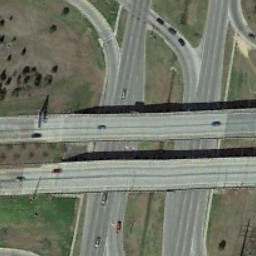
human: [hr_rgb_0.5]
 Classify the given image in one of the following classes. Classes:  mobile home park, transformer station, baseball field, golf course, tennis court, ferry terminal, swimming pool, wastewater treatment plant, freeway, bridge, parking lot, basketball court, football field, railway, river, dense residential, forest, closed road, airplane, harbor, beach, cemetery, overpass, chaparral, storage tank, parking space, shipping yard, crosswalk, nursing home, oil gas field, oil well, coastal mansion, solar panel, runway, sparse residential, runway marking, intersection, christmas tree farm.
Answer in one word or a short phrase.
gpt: overpass